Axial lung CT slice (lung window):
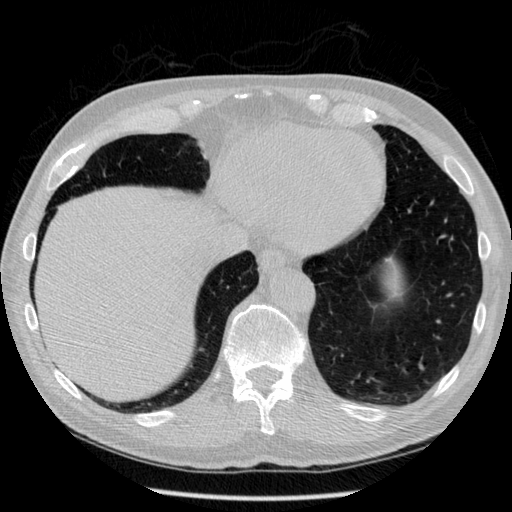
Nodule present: no